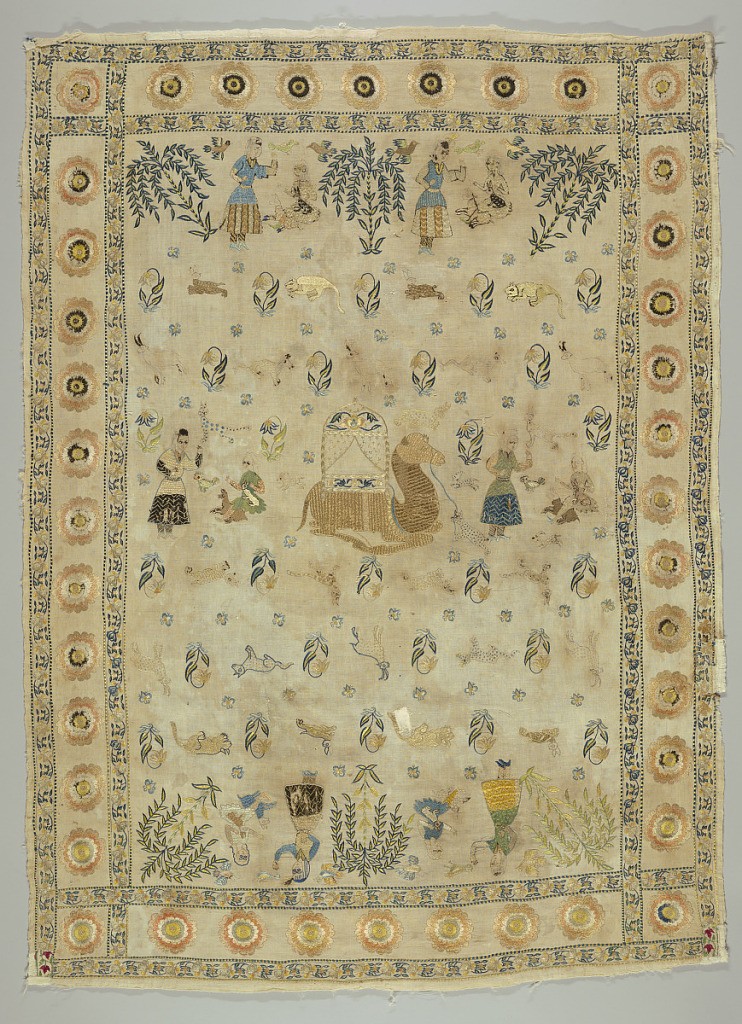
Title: Textile
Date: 18th or 19th century
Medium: silk embroidery on cotton foundation Technique: satin, stem, chain and couching stitches on plain weave foundation
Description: On double thickness of off-white cotton, design of groups of people, animals, trees, scattered fowl and insects, all facing toward central crouching camel with howdah on his back.  Wide border of floral rosettes with guard borders of twining garlands.  Embroidery is in shades of green, blue and yellow silk.